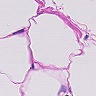
Metastatic tissue present: no